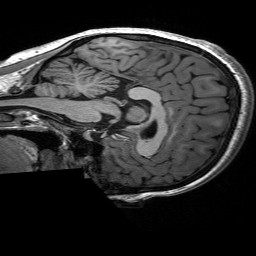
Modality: T1w
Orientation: sagittal
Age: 25
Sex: female
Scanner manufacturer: siemens
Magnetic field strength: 3 T
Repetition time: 2.53 s
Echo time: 0.00227 s